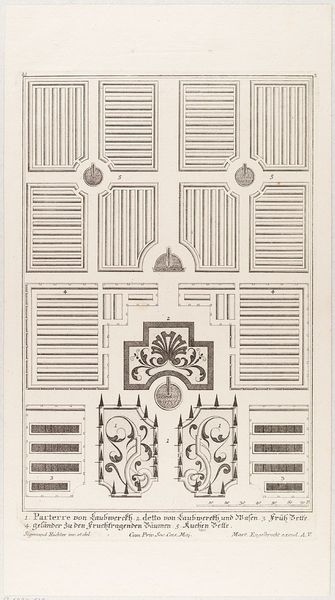
Titel: Gartenparterre
Künstler: Siegmund Richter
Standort: Hamburg
Institution: Museum für Kunst und Gewerbe Hamburg
Schlagwörter: baum, bäume, zeichnung, barock, felder, strauch, brunnen, bassin, garten, springbrunnen, schrift, grafik, graphik, symmetrie, zahlen, fotografie, photographie, becken, druckgraphik, druckgrafik, radierung, stich, entwurf, laubwerk, blattwerk, beete, blumenbeet, parterre, plan, fontaine, kupferstich, legende, grundriss, barockgarten, broderie, parks, bandelwerk, reproduktionen, barockzeit, barockzeitalter, druckerzeugnisse, #garten, sträucher, gebäudes, gärten, ornamentstich, vorlageblätter, gartenlabyrinth